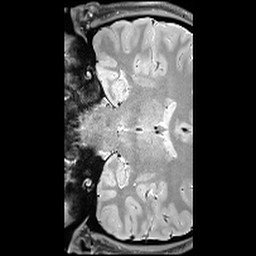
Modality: T1w
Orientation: coronal
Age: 24
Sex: male
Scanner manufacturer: siemens
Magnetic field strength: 3 T
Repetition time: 6.5 s
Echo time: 0.016 s